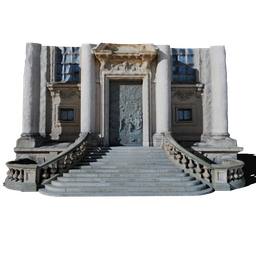
Label: architecture